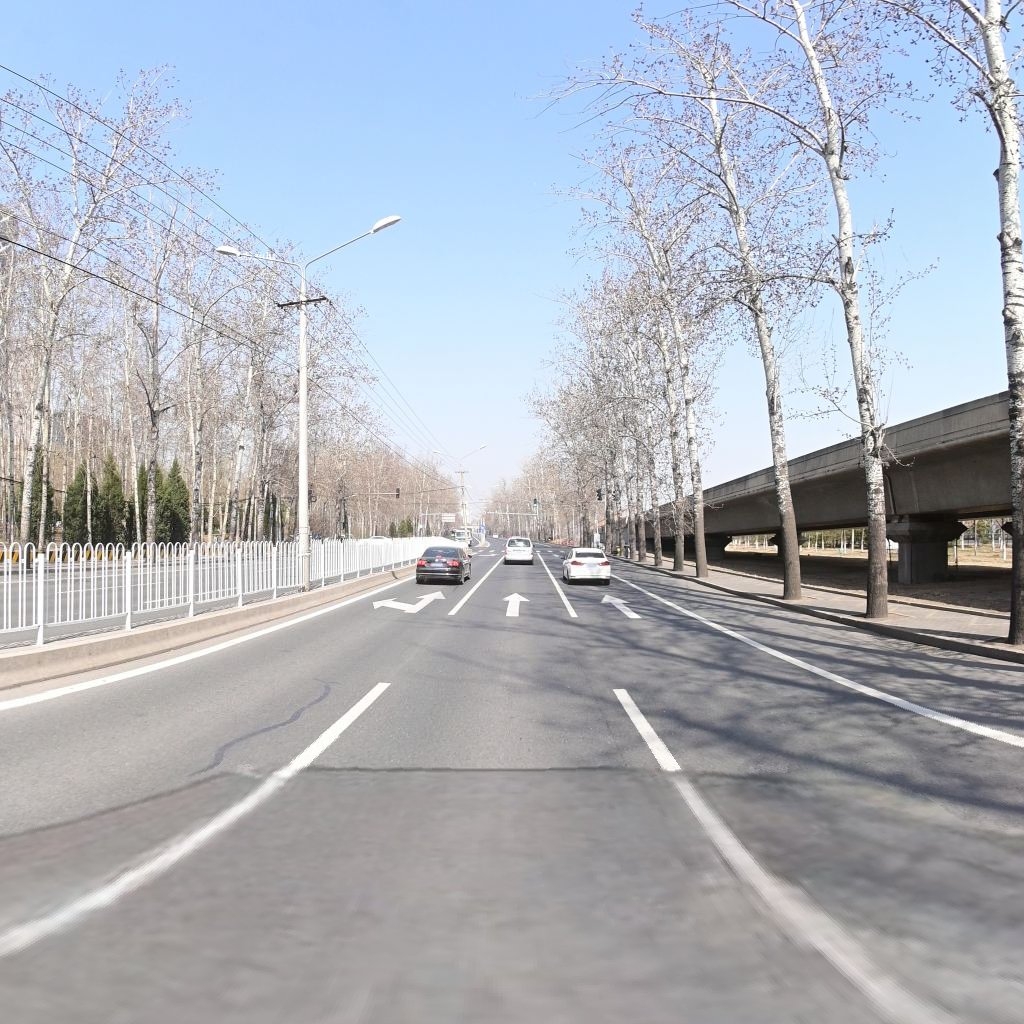
Region: Chaoyang
Road damage annotations: longitudinal patch, longitudinal crack